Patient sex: F
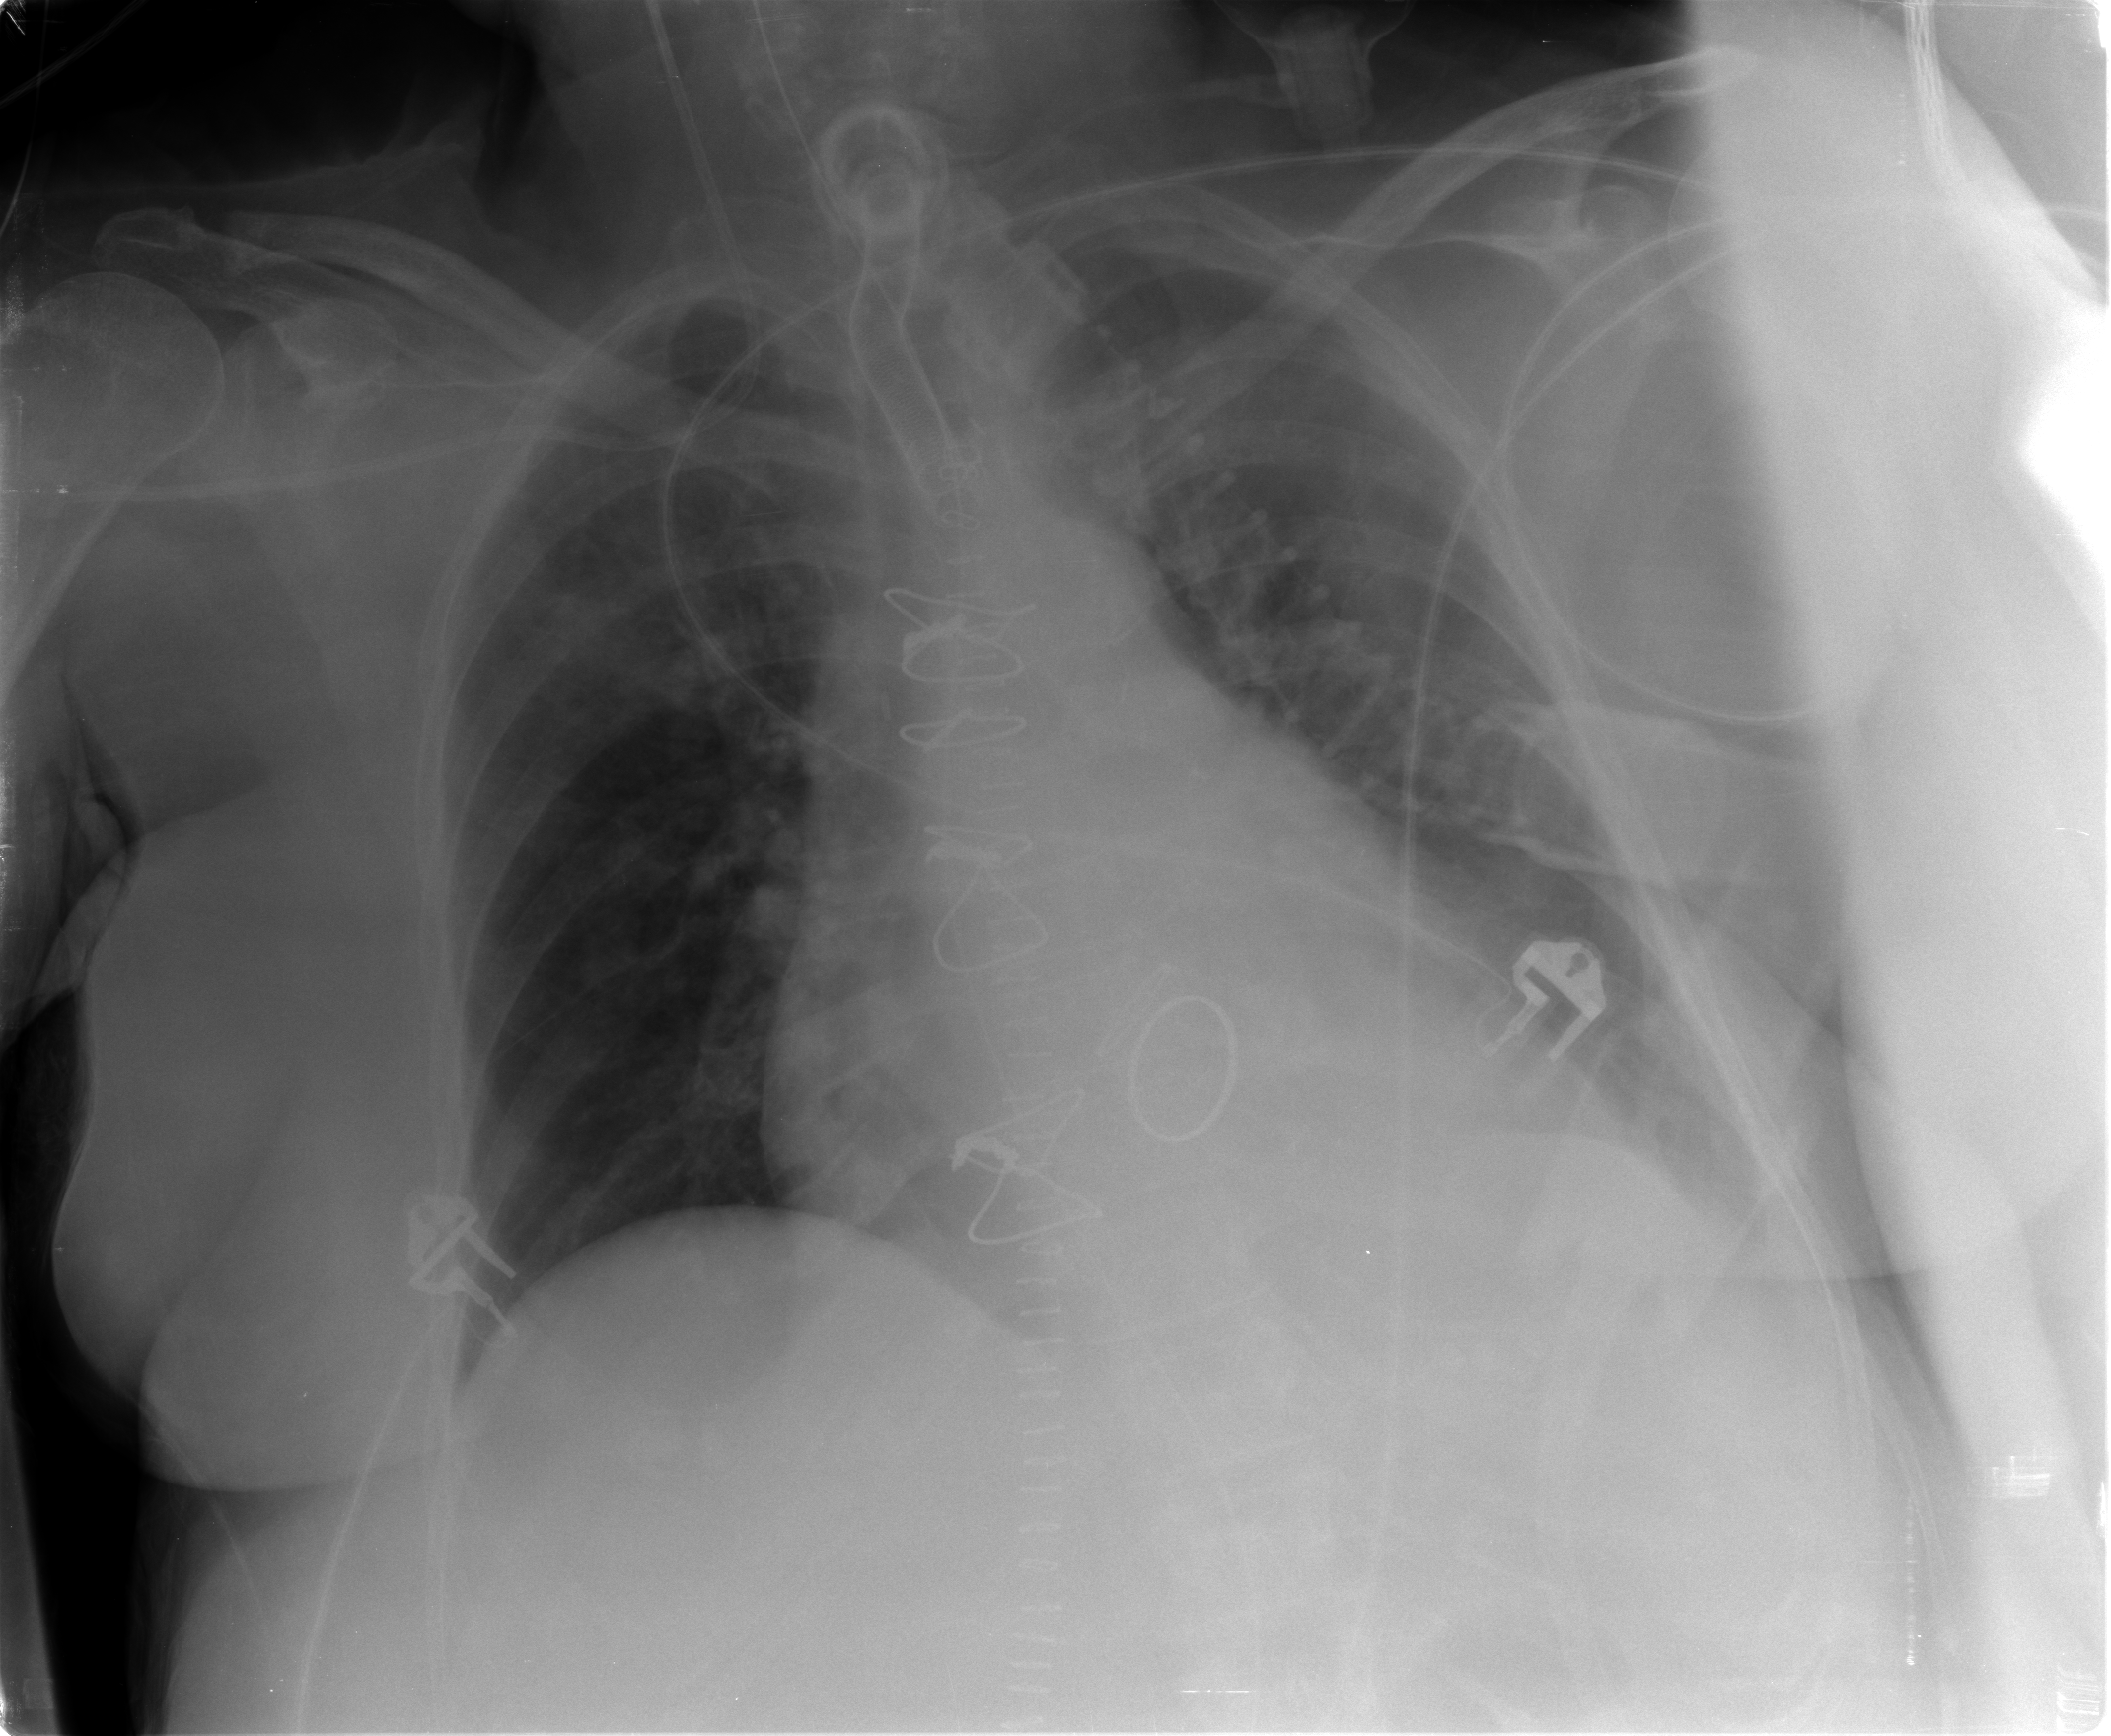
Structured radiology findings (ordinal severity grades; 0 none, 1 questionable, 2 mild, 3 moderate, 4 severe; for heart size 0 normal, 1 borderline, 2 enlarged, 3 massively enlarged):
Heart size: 2
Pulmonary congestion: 0
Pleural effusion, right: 0
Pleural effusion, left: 2
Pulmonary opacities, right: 0
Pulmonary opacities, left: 0
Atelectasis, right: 0
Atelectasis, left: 2